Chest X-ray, AP view. Patient: 64 years old, sex M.
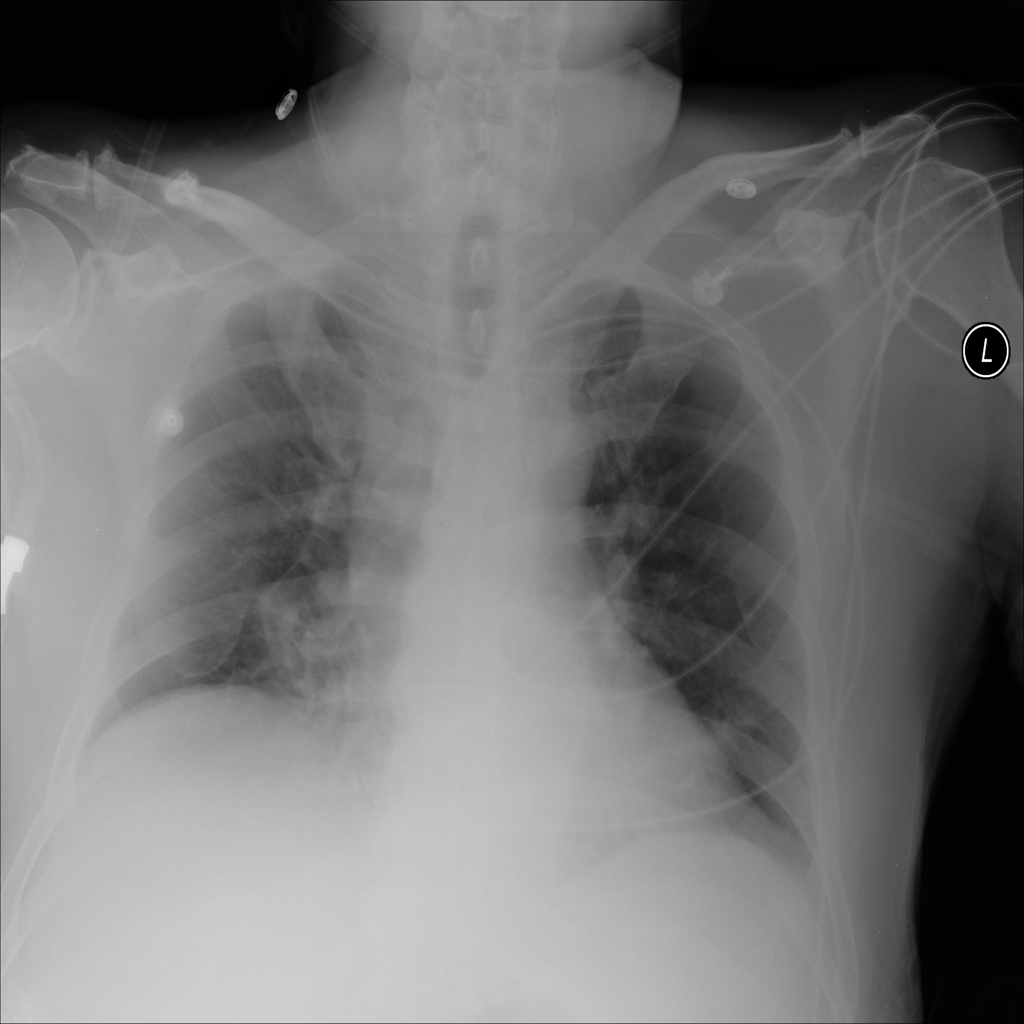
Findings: Atelectasis